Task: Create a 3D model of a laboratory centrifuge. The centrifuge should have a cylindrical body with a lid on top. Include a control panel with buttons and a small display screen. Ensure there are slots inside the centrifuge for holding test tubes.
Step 105:
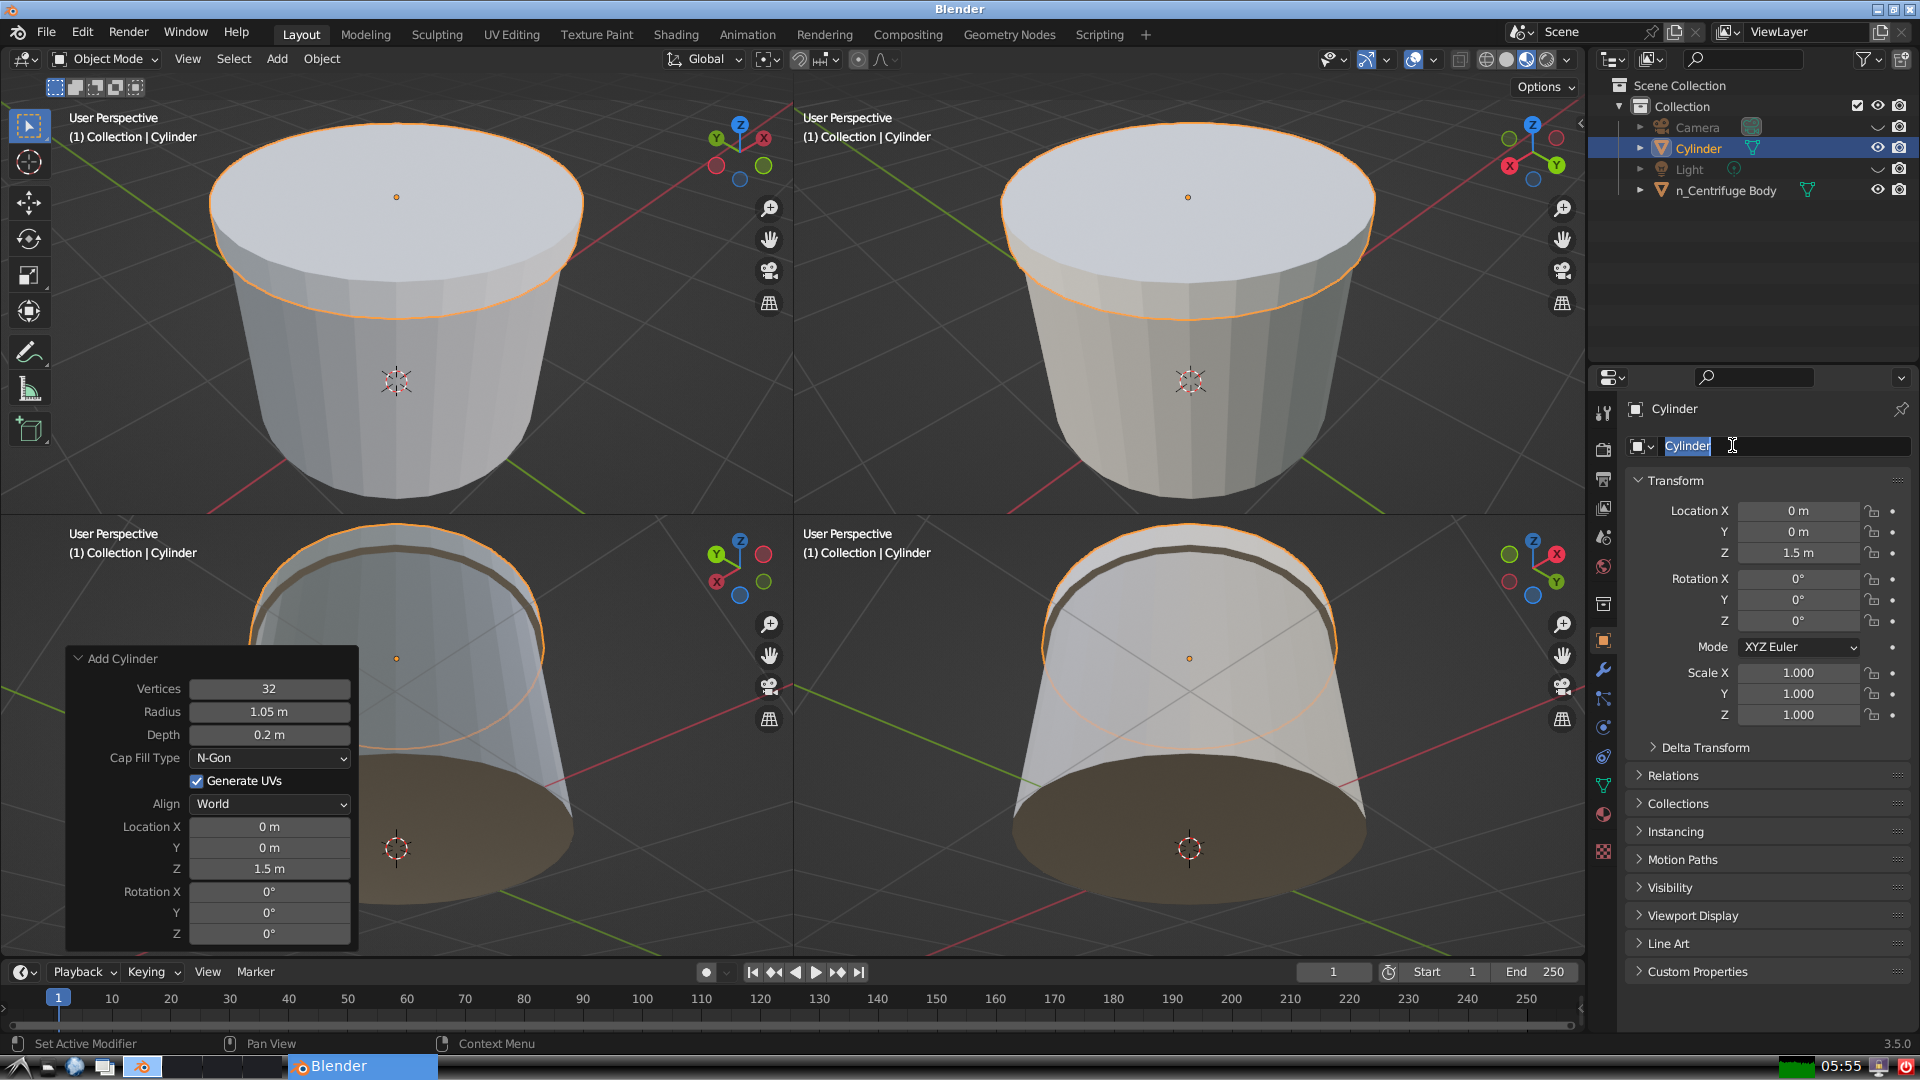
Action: input_text: n_Centrifuge Lid